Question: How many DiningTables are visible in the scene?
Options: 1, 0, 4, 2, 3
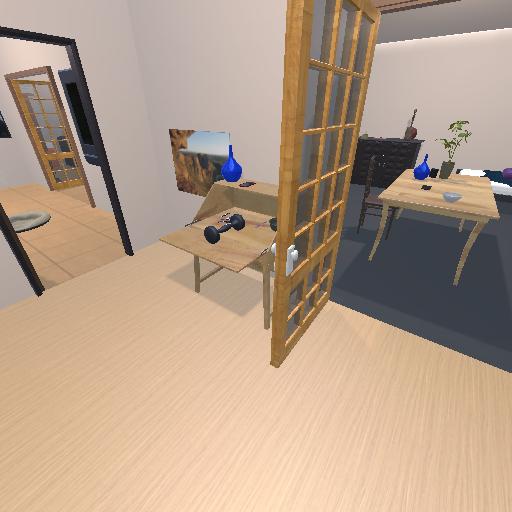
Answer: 1